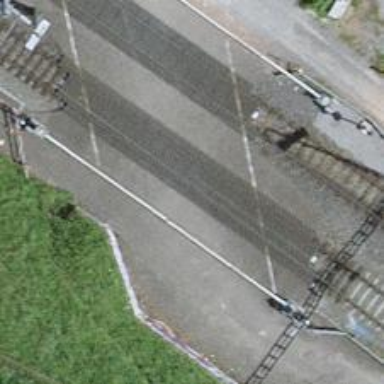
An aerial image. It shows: Level crossing along the railway.